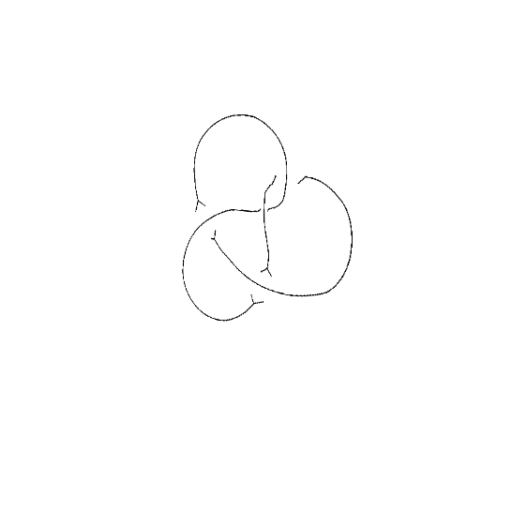
Crossing number: 4